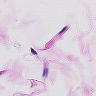
Metastatic tissue present: no